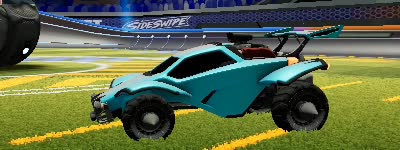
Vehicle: octane